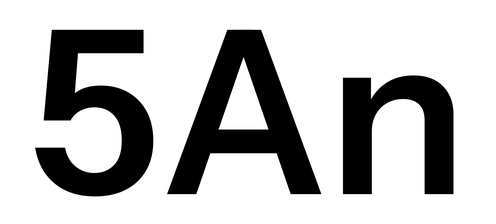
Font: InstrumentSans_SemiBold